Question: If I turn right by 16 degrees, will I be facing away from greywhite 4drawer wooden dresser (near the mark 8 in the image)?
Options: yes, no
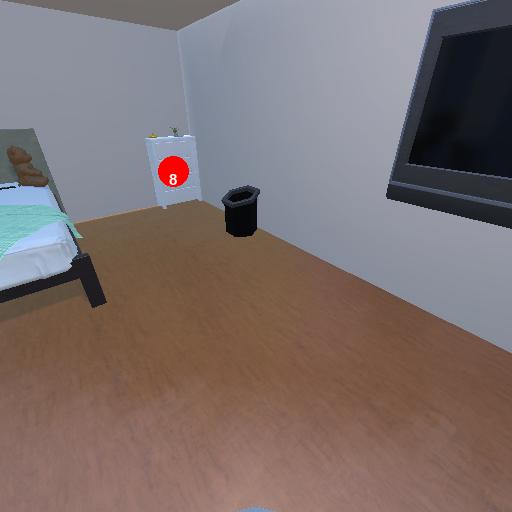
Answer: yes